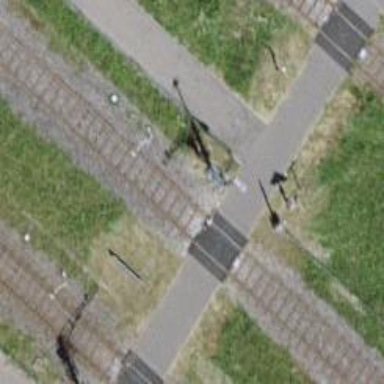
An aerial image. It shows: Railway crossing.